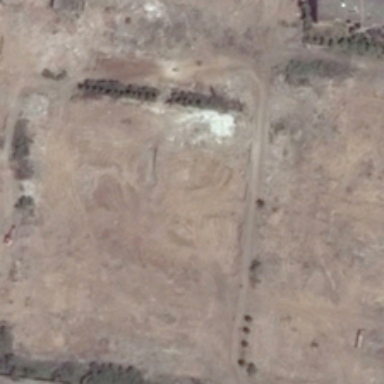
It is a piece of khaki irregular bareland .